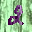
Label: 2